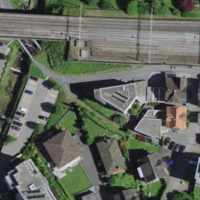
EUNIS habitat code: 54
Species observed at this site:
Equisetum telmateia